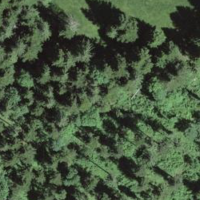
EUNIS habitat code: 43
Species observed at this site:
Hypericum hirsutum